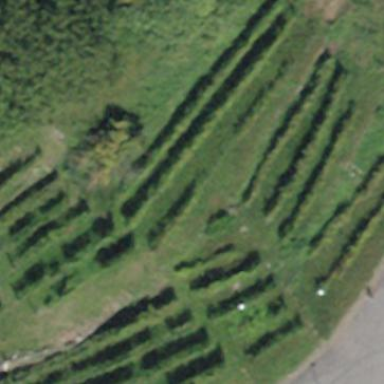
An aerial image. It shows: Vineyard.